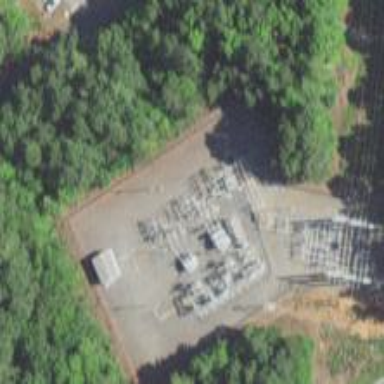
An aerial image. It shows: Switch for power supply.